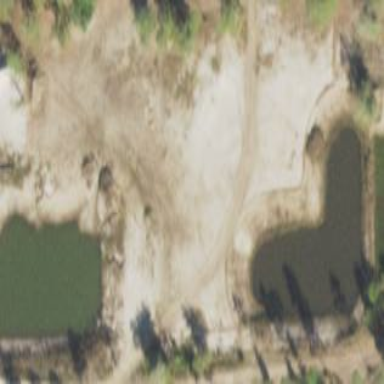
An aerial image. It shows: Quarry for sand extraction.